Field crop: maize
Growth stage: 2
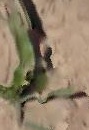
Species: maize